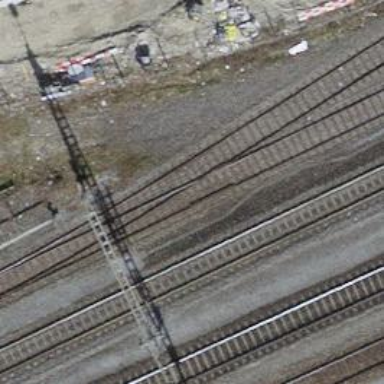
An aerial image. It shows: Single-track railway siding.